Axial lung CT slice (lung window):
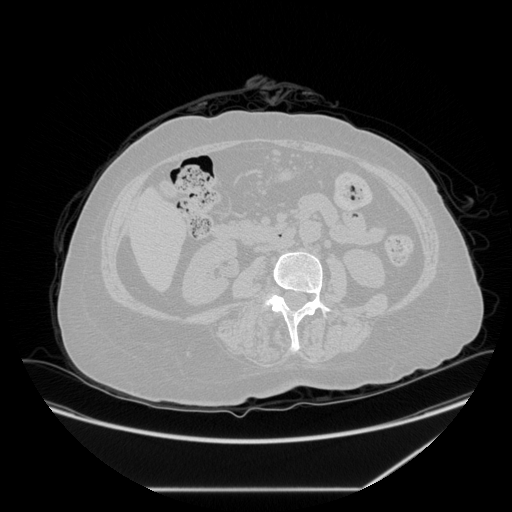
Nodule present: no